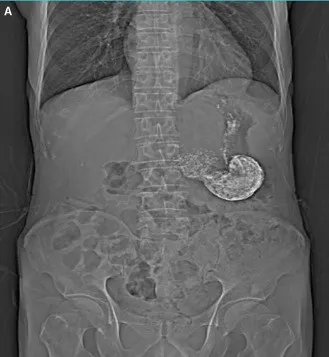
On the seventh day postoperation, the gastrointestinal angiography (A-D) showed that there was no leakage of the contrast agent in the abdominal cavity.
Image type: radiology (x_ray)